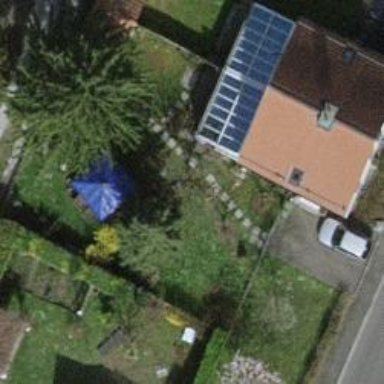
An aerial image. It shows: Garden enclosed by fence.